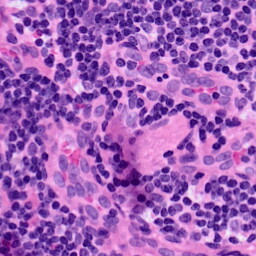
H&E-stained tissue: LymphNode